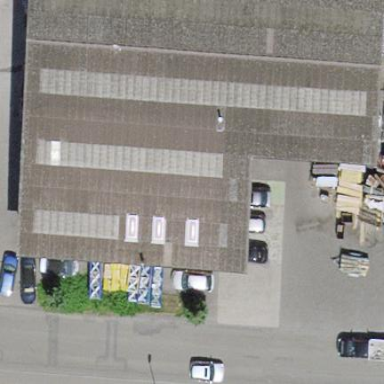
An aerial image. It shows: Industrial building.